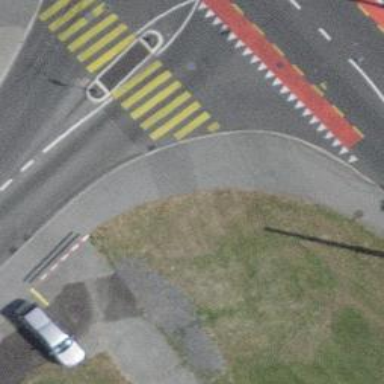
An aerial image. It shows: Zebra crossing on footway.